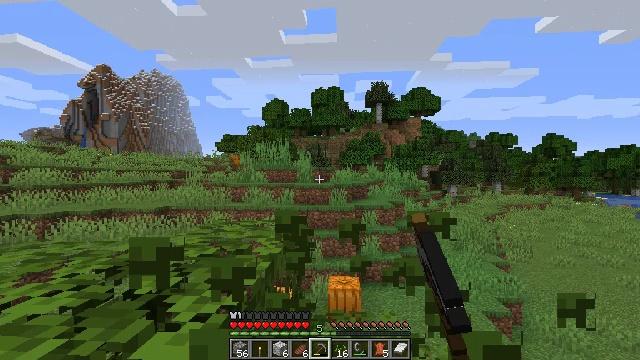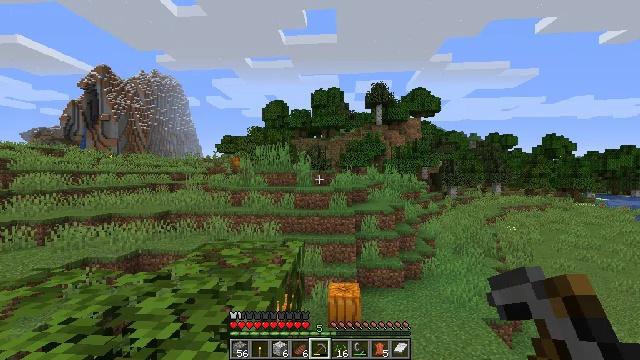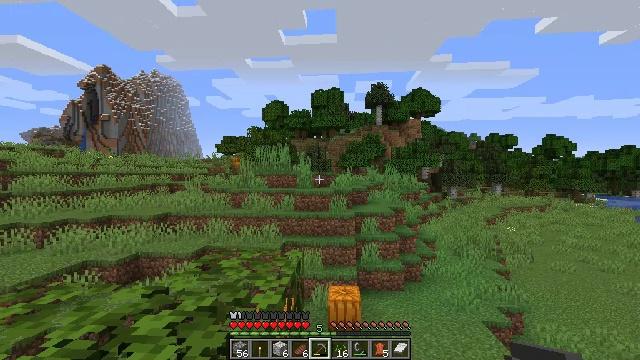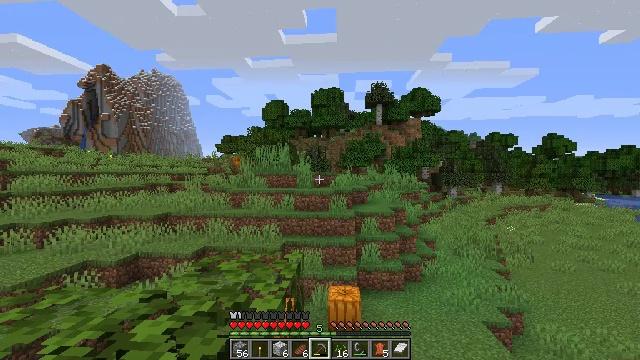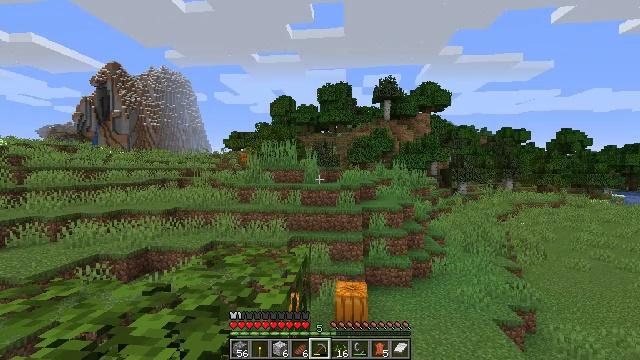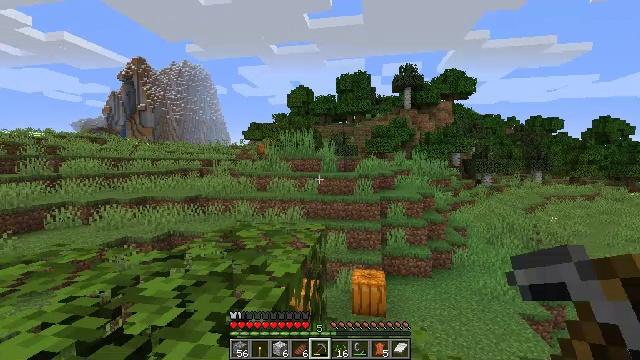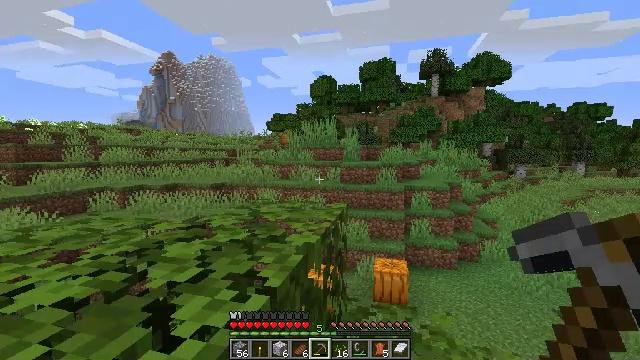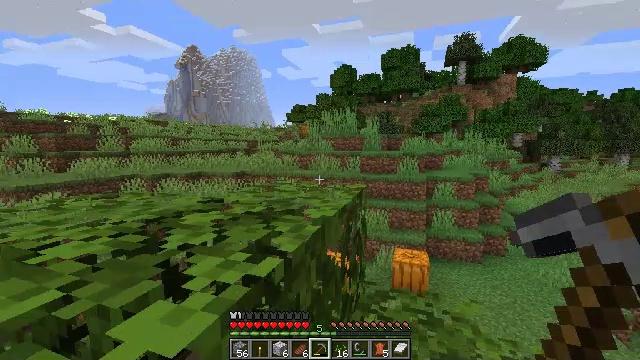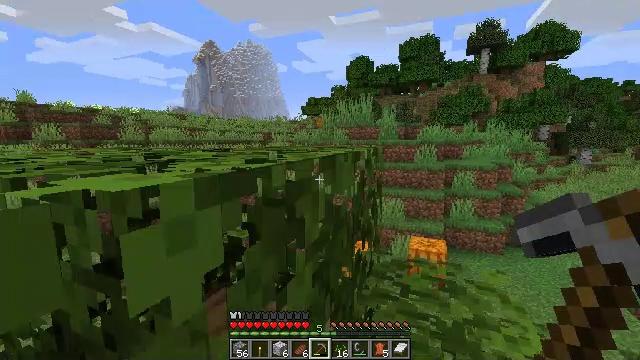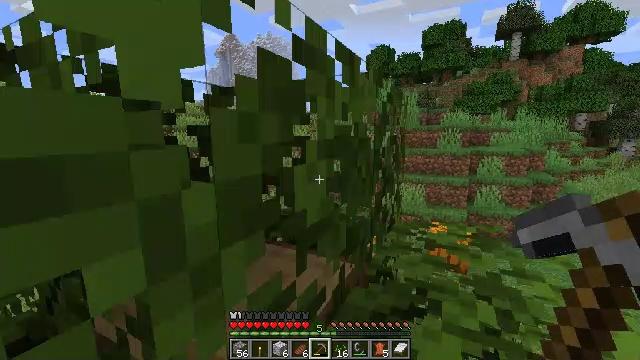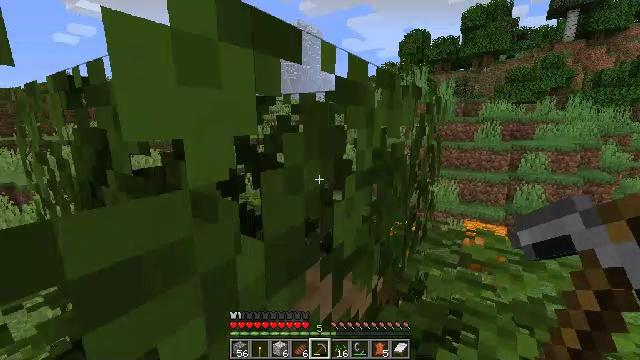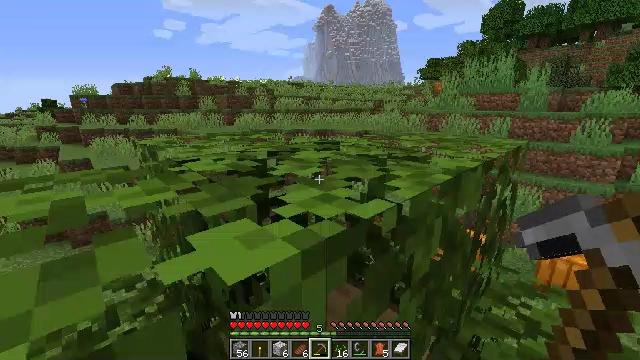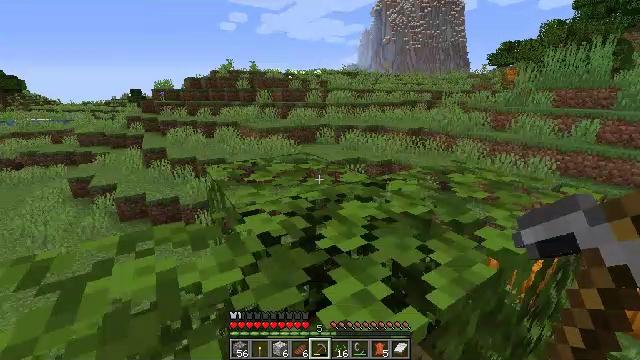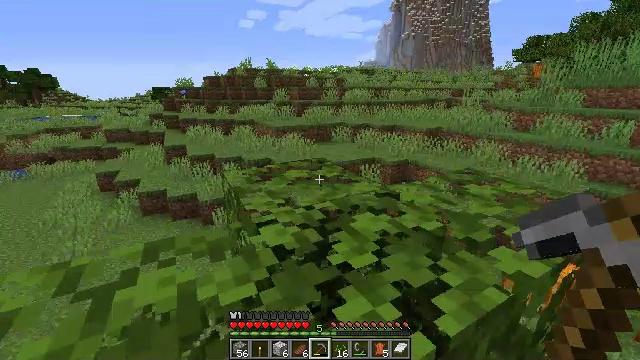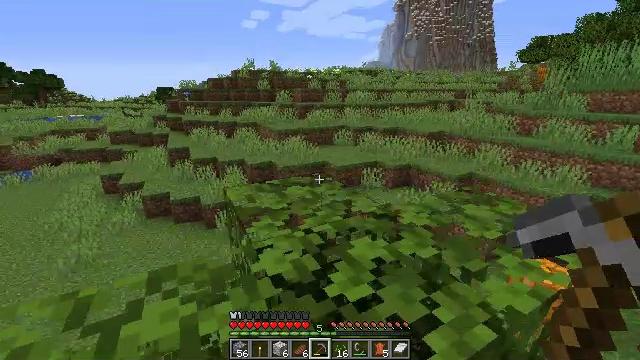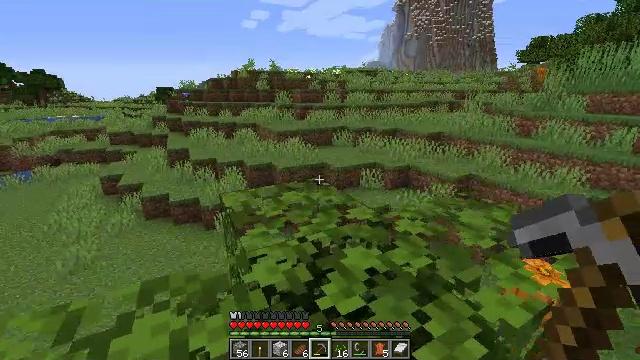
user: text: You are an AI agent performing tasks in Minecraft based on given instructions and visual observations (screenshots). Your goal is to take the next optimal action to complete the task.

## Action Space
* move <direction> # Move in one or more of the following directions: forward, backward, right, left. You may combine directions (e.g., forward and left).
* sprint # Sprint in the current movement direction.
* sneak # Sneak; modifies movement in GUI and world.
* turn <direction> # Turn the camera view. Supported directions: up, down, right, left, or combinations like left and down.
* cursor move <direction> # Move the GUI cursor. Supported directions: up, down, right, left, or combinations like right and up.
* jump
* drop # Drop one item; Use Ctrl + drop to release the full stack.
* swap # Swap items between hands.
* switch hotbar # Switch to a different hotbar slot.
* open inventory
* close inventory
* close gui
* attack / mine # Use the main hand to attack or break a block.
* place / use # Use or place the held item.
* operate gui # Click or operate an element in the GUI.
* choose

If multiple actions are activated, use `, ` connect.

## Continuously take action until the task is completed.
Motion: motion action
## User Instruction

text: Break the birch log in the forest.
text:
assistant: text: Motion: move forward, jump
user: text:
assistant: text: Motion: move forward, jump
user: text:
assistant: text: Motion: move forward, jump
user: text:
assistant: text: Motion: move forward, turn left, jump
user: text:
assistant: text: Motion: move forward, turn left and down, jump
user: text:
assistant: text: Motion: move forward, turn left and down, jump
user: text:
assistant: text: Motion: move forward, turn left and down, jump
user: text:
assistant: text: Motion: move forward, turn left and down, jump
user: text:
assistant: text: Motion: move forward, turn left and down, jump
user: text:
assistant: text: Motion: move forward, turn left and down, jump
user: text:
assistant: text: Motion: move forward, turn left and down, jump
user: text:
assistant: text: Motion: move forward, turn left and down, jump
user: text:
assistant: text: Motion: move forward, turn left, jump
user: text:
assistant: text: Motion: move forward
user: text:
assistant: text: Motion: move forward, jump
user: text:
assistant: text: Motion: move forward, jump
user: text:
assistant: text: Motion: move forward, turn right and up, jump
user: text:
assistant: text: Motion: move forward, turn right, jump
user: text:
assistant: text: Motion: move forward, jump
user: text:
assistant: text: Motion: move forward, jump
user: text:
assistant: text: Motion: move forward, jump
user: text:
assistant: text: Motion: move forward, jump
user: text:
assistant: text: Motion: move forward, turn left, jump
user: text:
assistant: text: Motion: move forward, turn left and down, jump
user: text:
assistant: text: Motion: move forward, turn left and down, jump
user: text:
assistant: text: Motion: turn left and down
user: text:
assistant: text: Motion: turn left
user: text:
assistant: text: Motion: turn left
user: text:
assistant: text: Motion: no_op
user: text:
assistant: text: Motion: no_op